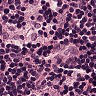
Metastatic tissue present: no